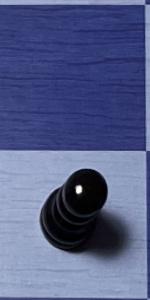
Label: Pawn_Black